Question: Given a 2 pane 100% height based faux column layout, I am trying to have a sticky footer in the right column that does not float over the column's content if the browser viewport is too small to display all the content.
My current problem is that the footer will float over the content if the browser viewport is to small.
This is what I am after:

With the code below though the footer (3) will move over the content (2).
Explanation:
1. Sidebar - this will have to extend to 100% height of the browser viewport or the combined height of 2+3 (whichever is greater)
2. Content - Varying amounts of content.
3. Footer - fixed height footer. This is either at the bottom of the browser window or below the content from no.2 whichever is greater.
Current html:
'''
<div id="wrapper">
<div id="sidebar"></div>
<div id="content">
<div id="footer"></footer>
</div>
</div>
'''
Current css:
'''
html, body {
margin: 0;
padding: 0;
height: 100%;
}
#wrapper {
margin: 0 auto;
width: 1000px;
height: 100%;
}
#sidebar {
width: 400px;
height: 100%;
float: left;
}
#content {
width: 600px;
float: left;
}
#footer {
position: absolute;
bottom: 0;
height:200px;
}
'''
Any help or pointers to get the footer to stay below the content no matter what would be much appreciated.
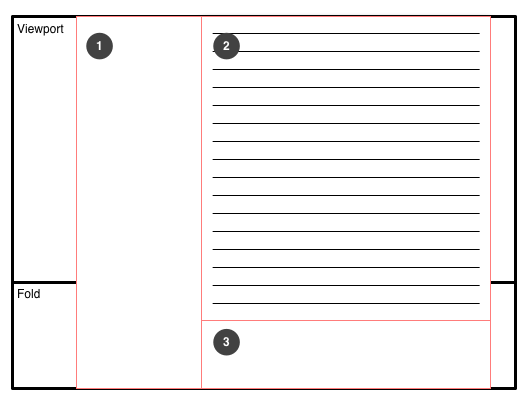
Answer: You need something like this? <URL>